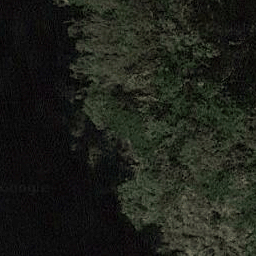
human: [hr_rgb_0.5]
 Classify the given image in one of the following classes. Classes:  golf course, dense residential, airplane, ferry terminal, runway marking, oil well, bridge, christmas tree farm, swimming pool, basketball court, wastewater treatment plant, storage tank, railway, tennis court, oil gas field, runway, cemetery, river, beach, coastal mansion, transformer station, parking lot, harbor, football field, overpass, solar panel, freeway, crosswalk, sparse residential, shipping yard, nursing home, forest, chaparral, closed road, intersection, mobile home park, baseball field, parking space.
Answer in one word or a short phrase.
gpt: forest